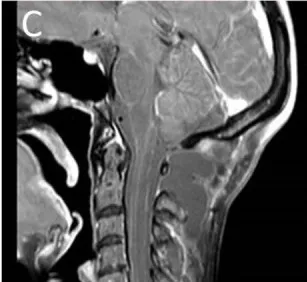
Postoperative sagittal.
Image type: radiology (mri)